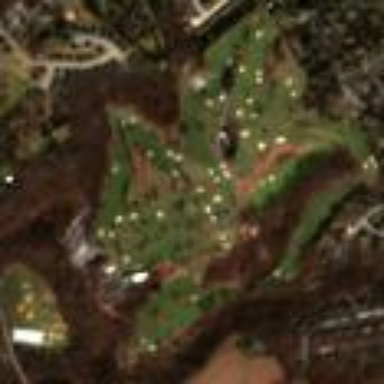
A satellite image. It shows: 18-hole golf course.